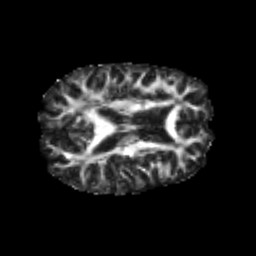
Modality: FA
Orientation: axial
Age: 22
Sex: male
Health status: healthy
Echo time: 0.074 s